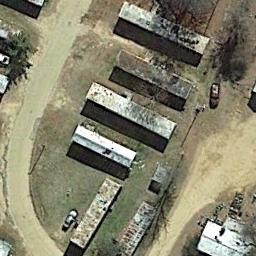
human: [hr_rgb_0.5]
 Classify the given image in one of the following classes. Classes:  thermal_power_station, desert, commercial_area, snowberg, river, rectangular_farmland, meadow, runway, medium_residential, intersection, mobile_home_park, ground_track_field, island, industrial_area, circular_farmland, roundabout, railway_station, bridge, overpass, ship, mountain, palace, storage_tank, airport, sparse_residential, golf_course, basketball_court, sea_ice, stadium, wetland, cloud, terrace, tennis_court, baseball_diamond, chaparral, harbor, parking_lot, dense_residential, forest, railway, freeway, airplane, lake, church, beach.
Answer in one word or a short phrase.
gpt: mobile_home_park